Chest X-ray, PA view. Patient: 49 years old, sex M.
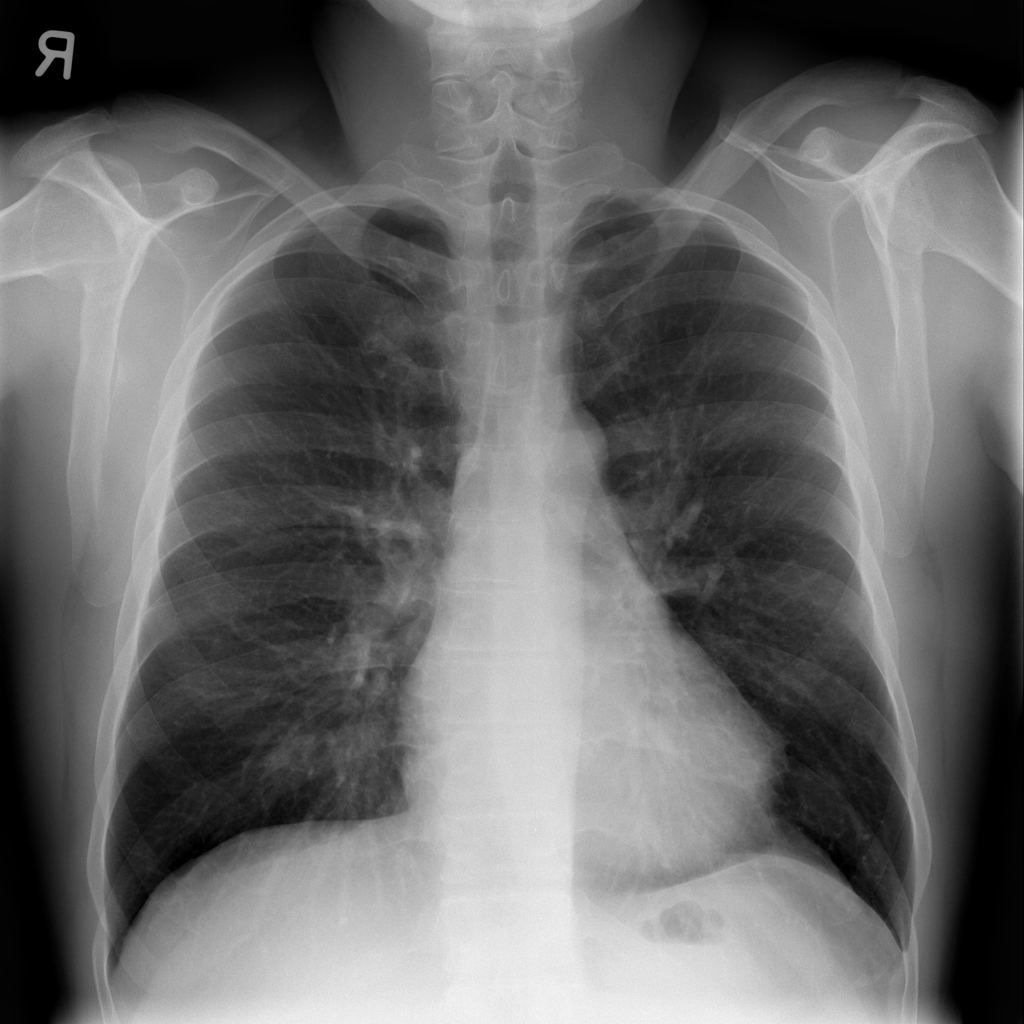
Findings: Infiltration